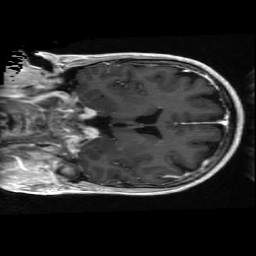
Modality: T1w
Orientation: coronal
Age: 54
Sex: female
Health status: ill